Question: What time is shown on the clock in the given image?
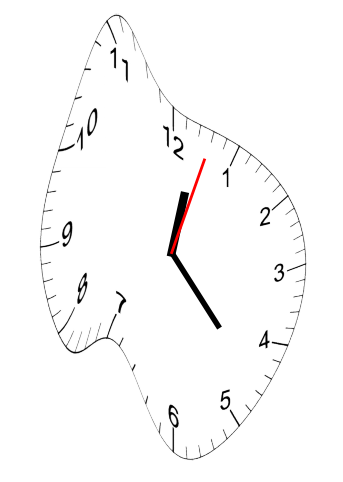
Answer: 12:23:03